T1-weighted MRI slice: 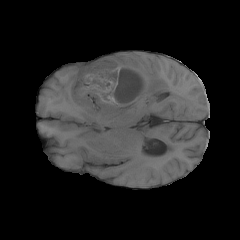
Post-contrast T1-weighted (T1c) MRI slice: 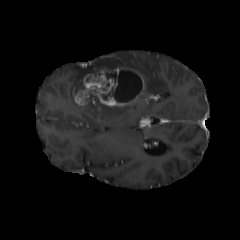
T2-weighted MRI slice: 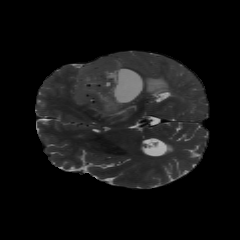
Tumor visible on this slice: yes